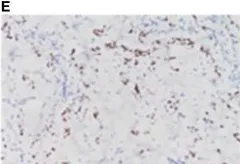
Pathological picture. Immunohistochemical CDX-2 pathological images of the left abdominal skin tissue taken on July 20, 2022.
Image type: pathology (immunostaining)